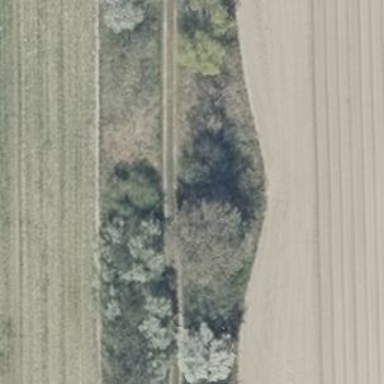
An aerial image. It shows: Row of deciduous broadleaved trees.